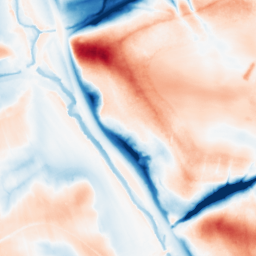
Category: classical
Decomposition family: gaussian_anisotropic
Decomposition parameters: sigma_x: 10
sigma_y: 20
Upsampling method: bilinear
Upsampling parameters: scale: 2
Upsampling scale: 2